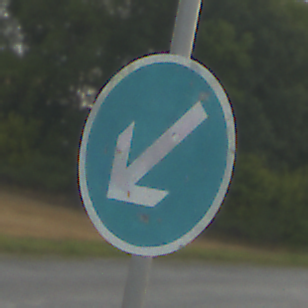
Verkehrszeichen: VorgeschriebeneVorbeifahrtLinks
Umgebung: Outdoor, RoadRail
Tageszeit: SunriseSunset
Wetter: PartlyCloudy
Licht: Natural
Jahreszeit: NotSpecified
Kontrast: LowContrast